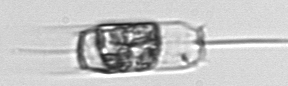
Label: Ditylum_brightwellii